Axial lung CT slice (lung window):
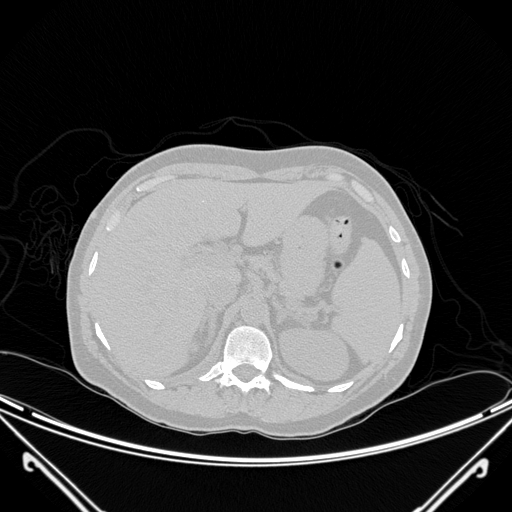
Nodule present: no